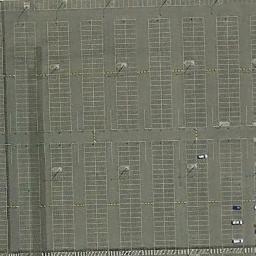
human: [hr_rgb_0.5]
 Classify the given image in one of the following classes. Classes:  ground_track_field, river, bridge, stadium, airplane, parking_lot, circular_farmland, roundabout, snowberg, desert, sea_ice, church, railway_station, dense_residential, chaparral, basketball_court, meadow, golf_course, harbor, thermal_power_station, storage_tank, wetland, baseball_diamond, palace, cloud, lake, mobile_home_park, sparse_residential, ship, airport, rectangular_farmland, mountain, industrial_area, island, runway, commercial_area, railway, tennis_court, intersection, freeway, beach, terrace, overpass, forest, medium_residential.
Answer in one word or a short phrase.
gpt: parking_lot